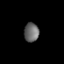
Tissue: prostate
Cell type: Myeloid cells
Senescence score: 0.7046
Nuclear area (px): 276
Mean DAPI intensity: 103.457